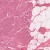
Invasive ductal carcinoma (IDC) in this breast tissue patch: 0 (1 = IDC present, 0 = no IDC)